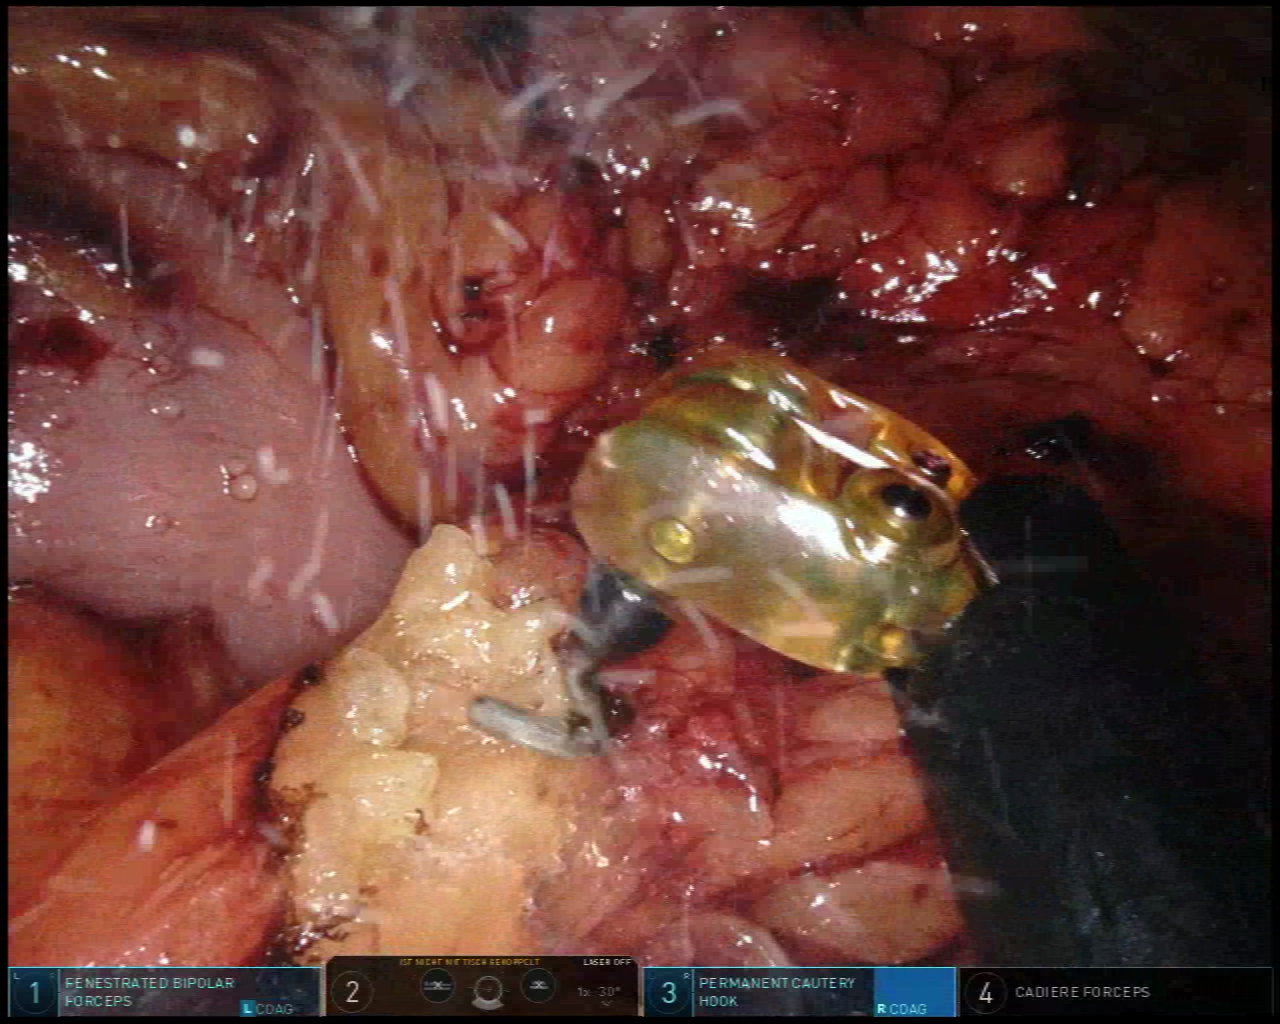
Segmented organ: stomach
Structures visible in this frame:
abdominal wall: no
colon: no
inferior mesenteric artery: no
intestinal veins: no
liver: no
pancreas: no
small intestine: no
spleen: no
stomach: yes
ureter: no
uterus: no
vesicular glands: no